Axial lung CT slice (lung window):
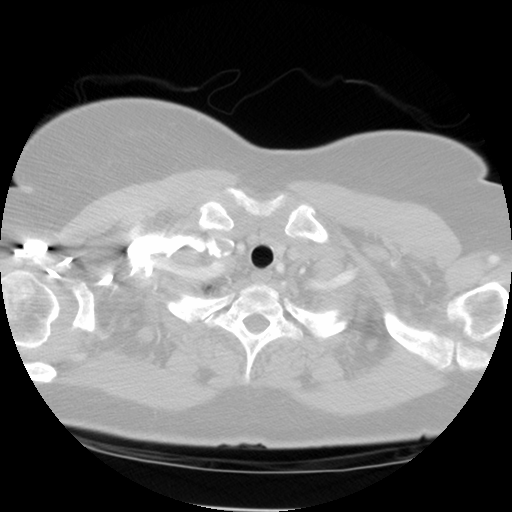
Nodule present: no